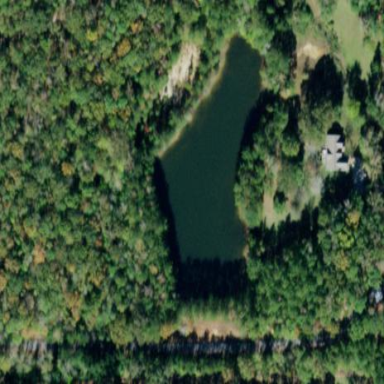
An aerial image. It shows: Pond with natural water.